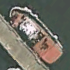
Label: civil